Field crop: tomato
Growth stage: 1
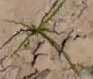
Species: cyperus